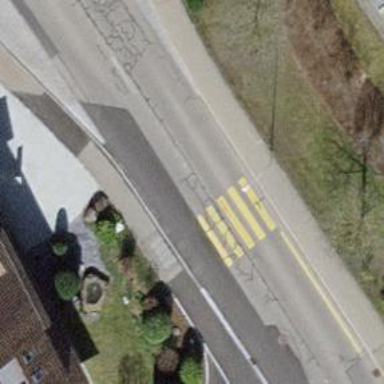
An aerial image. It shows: Zebra crossing on the road.